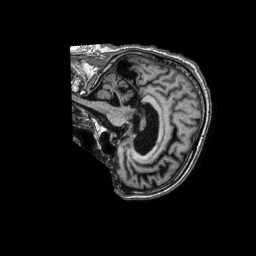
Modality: T1w
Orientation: sagittal
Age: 70
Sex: male
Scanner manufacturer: philips
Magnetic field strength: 1.5 T
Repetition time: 0.007093 s
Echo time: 0.003209 s